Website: lowes
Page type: customer-info-address
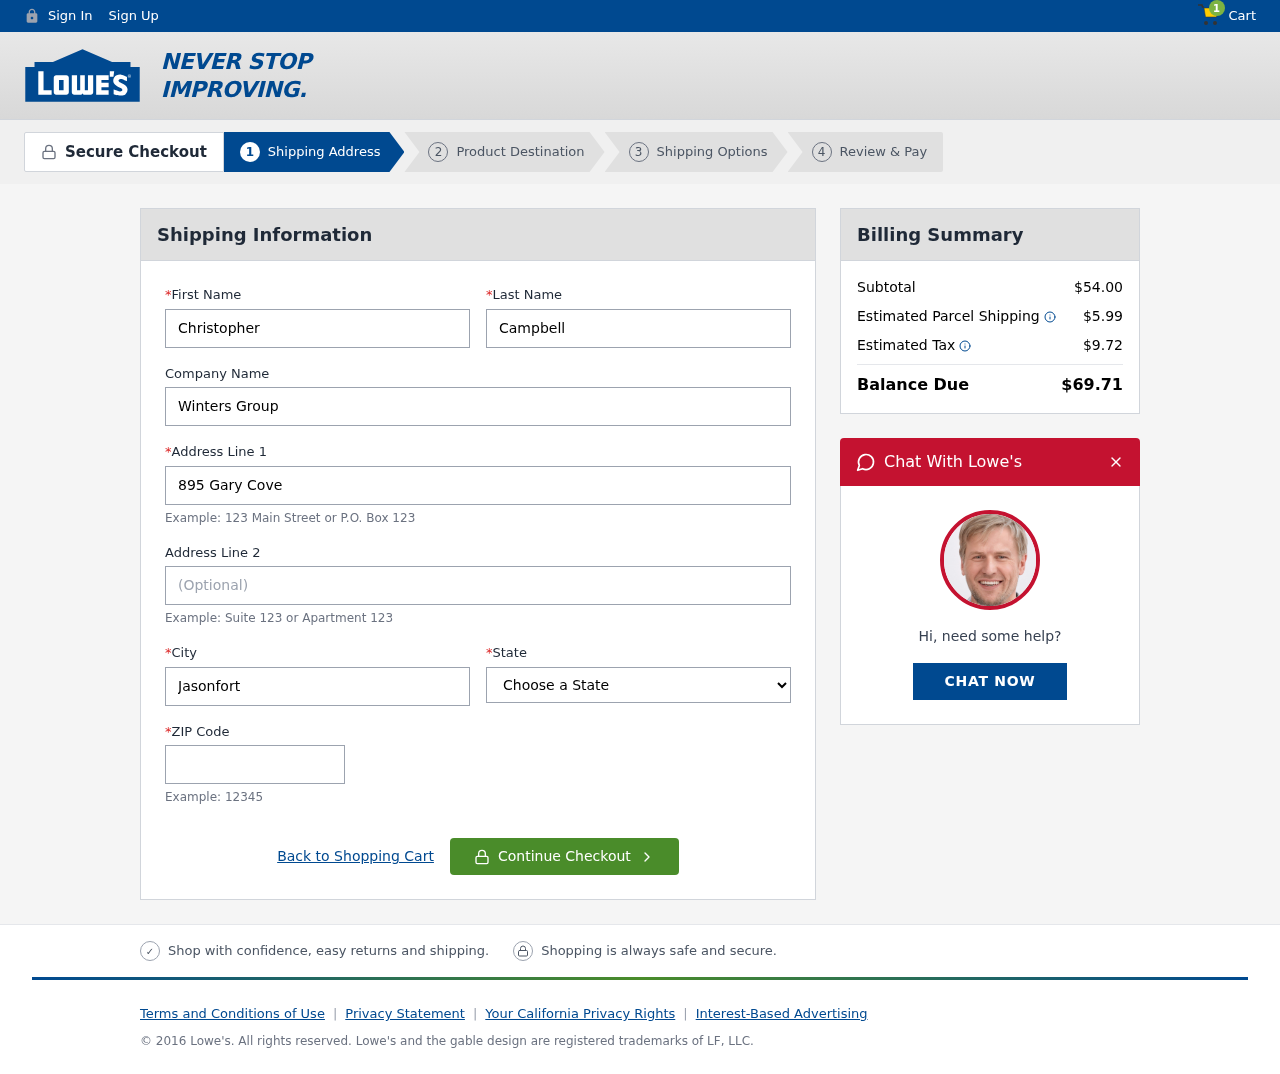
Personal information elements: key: PII_CITY
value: Jasonfort
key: PII_COMPANY
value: Winters Group
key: PII_FIRSTNAME
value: Christopher
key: PII_LASTNAME
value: Campbell
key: PII_POSTCODE
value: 51969
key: PII_STATE
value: South Dakota
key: PII_STREET
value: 895 Gary Cove
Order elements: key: ORDER_NUM_ITEMS
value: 1
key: ORDER_SUBTOTAL
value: $54.00
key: ORDER_SHIPPING_COST
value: $5.99
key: ORDER_TAX
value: $9.72
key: ORDER_TOTAL
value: $69.71